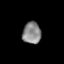
Tissue: lung
Cell type: Epithelial cells
Senescence score: 0.2262
Nuclear area (px): 393
Mean DAPI intensity: 135.69